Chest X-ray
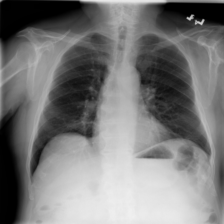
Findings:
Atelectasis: negative
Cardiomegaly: negative
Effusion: negative
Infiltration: negative
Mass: negative
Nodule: negative
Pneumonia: negative
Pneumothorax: negative
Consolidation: negative
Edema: negative
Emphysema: negative
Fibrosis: negative
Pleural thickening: negative
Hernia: negative